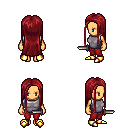
a pixel art fantasy rpg character, female body template, human, tanned skin, steel chest armor, red pants, brunette extra-long hairstyle, gold boots, dagger, four views (front, back, left, right), 2x2 character sprite sheet, small pixel art, hard edges, no anti-aliasing